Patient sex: M
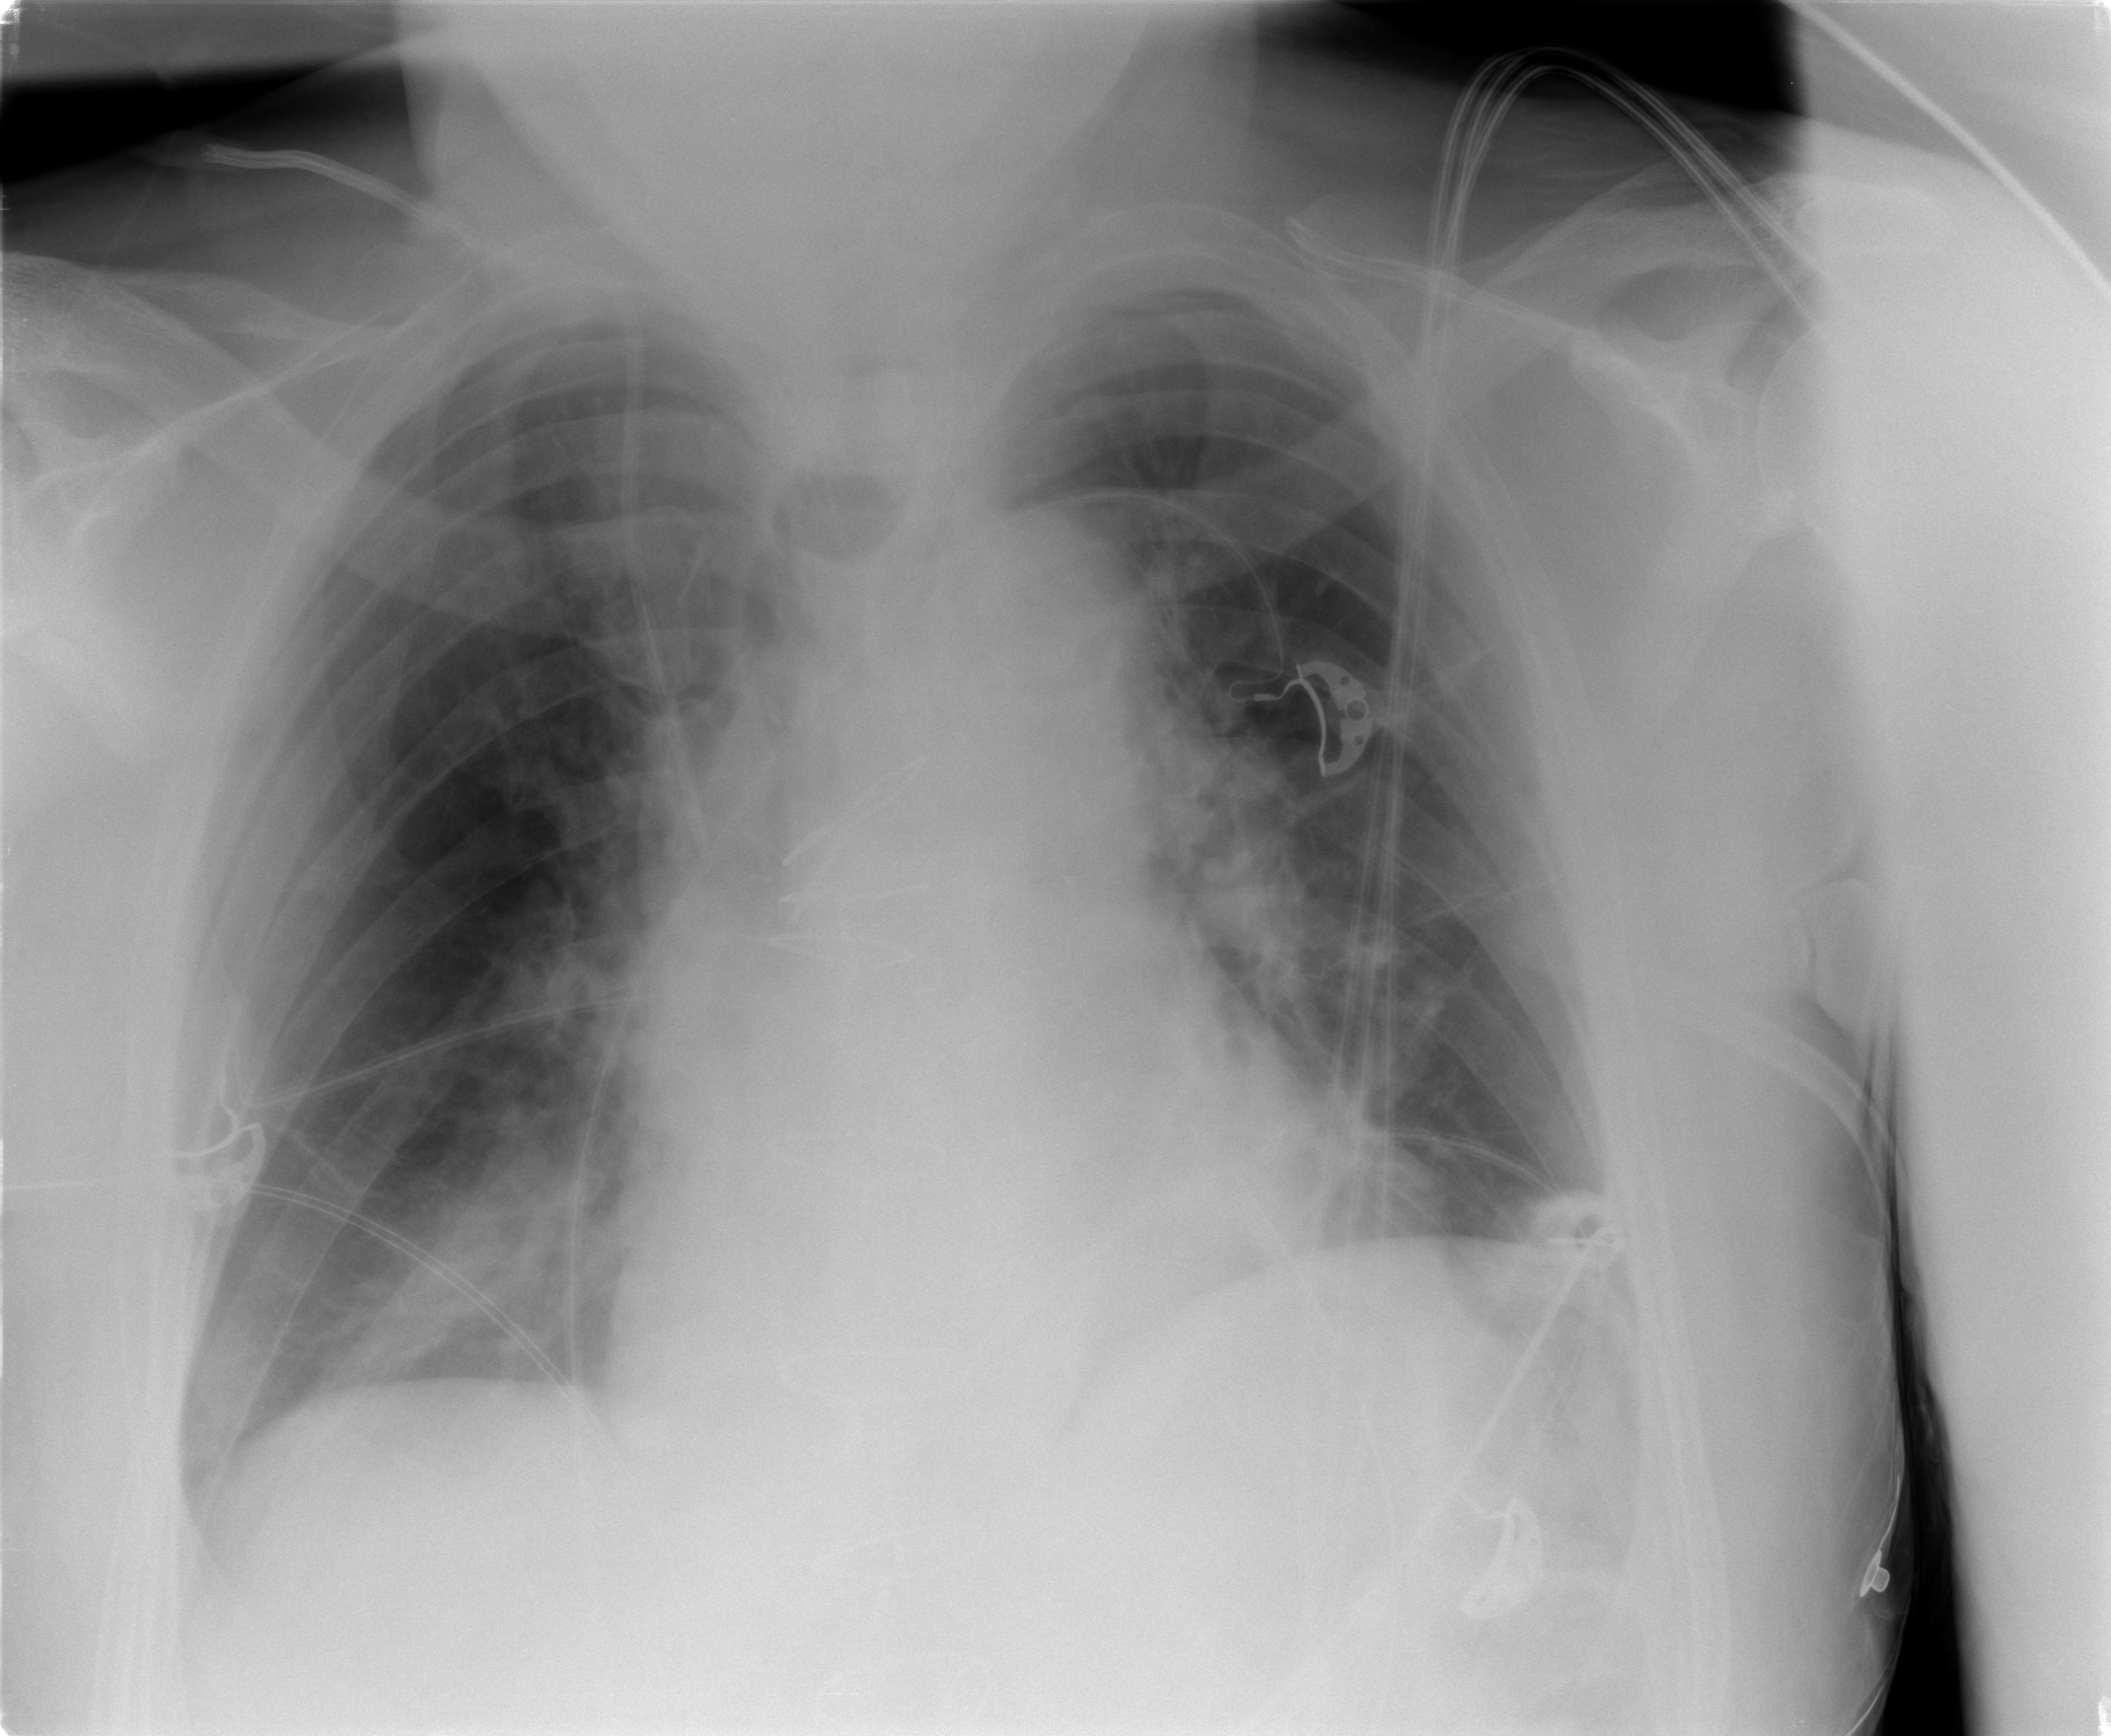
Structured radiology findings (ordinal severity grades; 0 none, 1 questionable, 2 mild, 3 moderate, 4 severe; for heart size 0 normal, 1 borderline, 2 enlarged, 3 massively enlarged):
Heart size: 0
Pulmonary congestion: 0
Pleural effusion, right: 0
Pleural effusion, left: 0
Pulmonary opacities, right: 1
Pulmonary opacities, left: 1
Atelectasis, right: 1
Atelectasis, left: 0